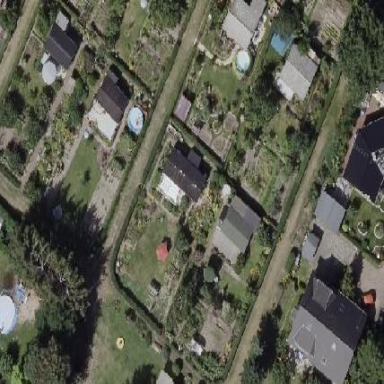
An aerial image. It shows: Fence surrounding plot in allotment area.